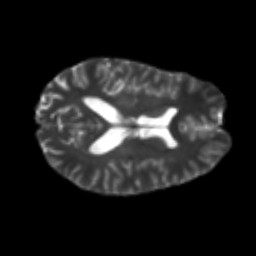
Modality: T2w
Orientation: axial
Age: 26
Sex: male
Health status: healthy
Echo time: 0.074 s